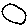
Label: circle